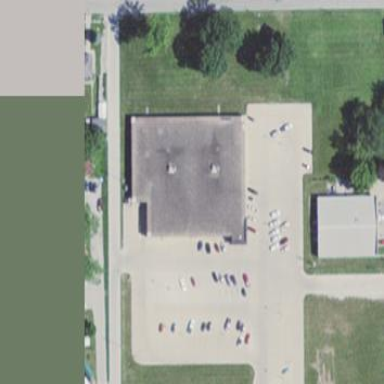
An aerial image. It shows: Supermarket located in building.